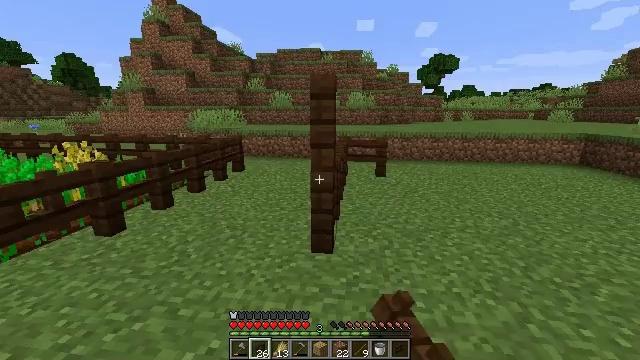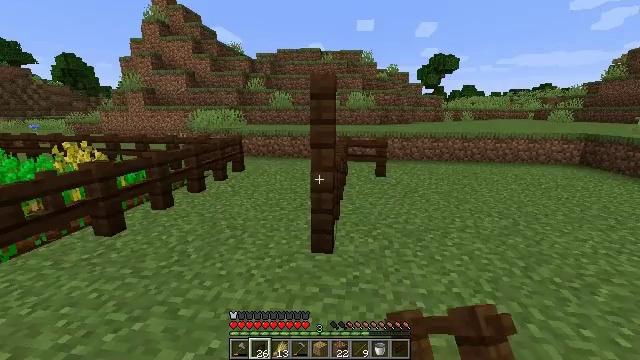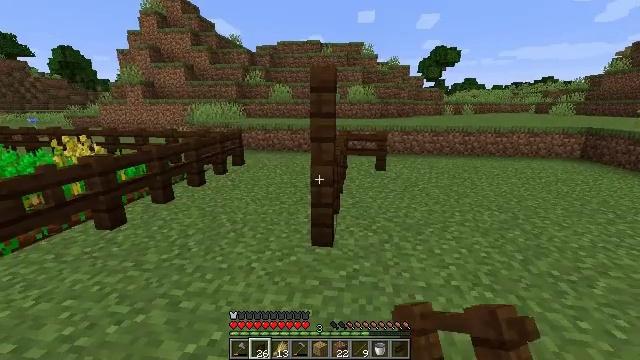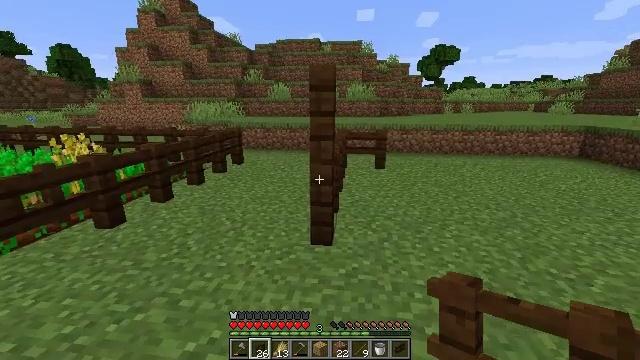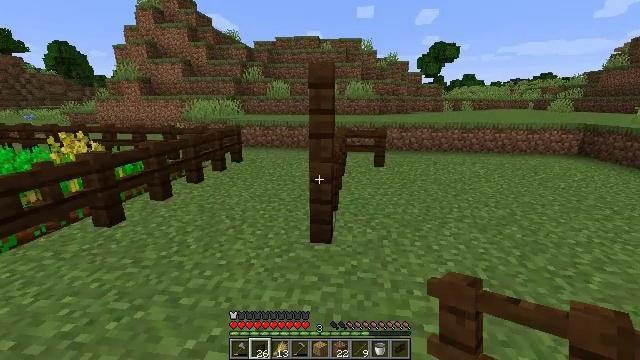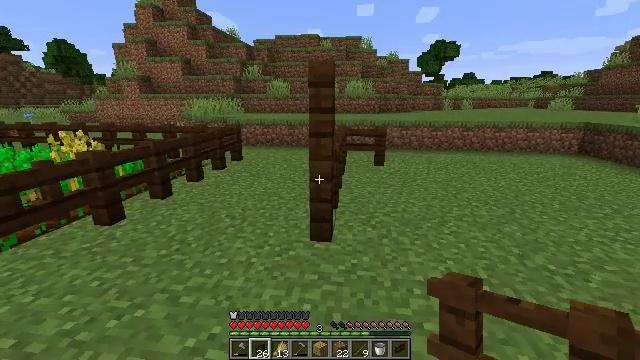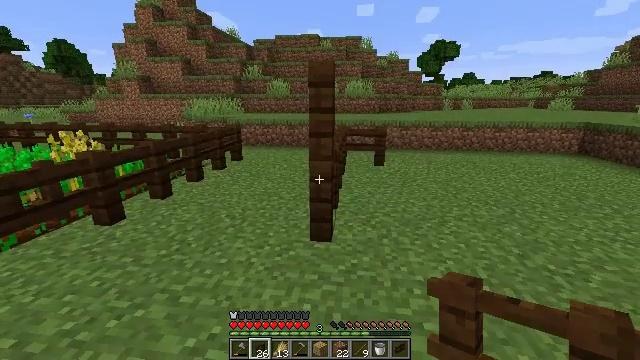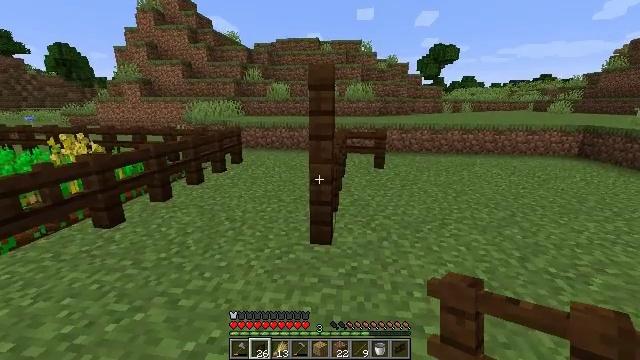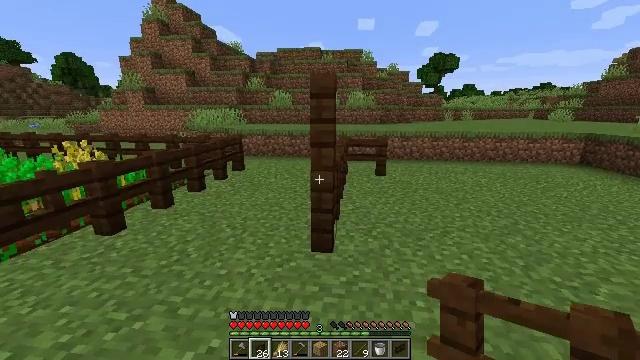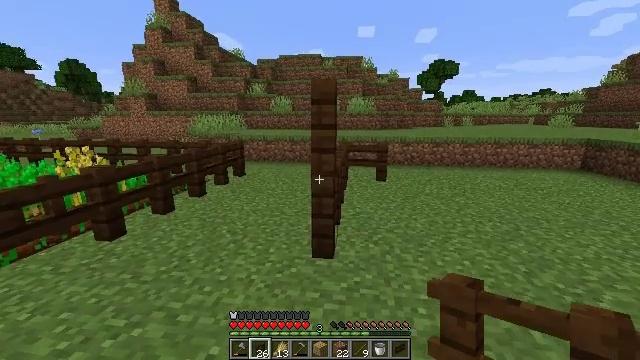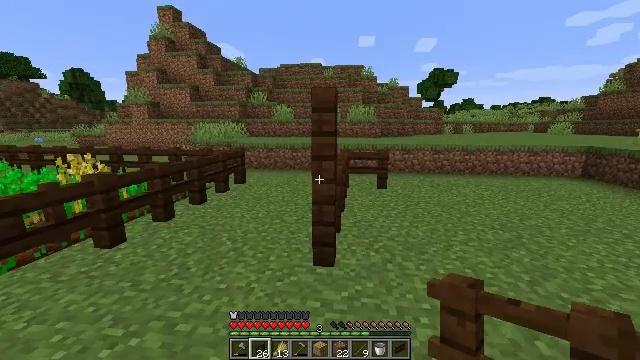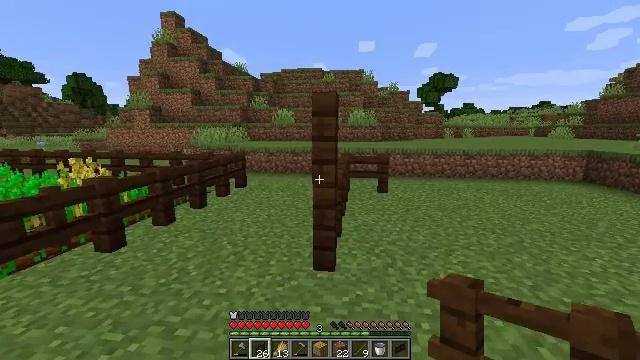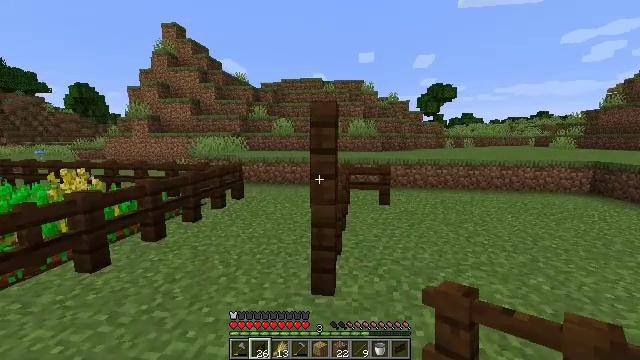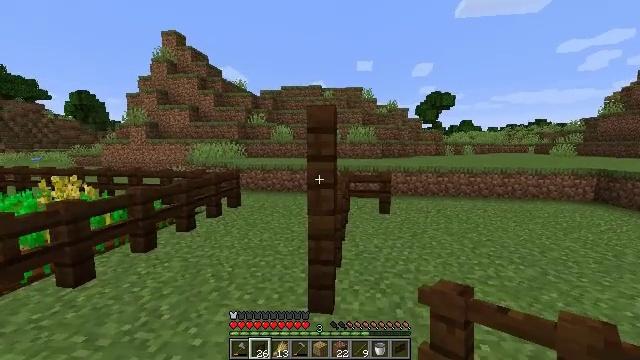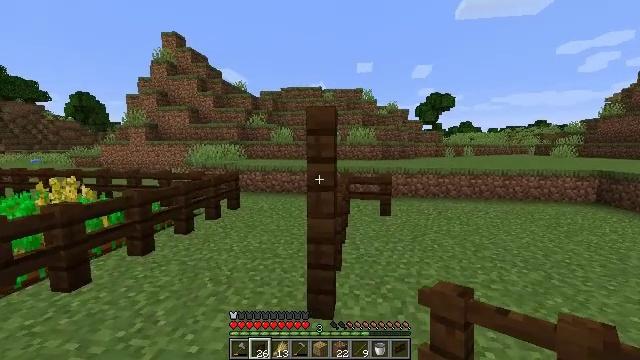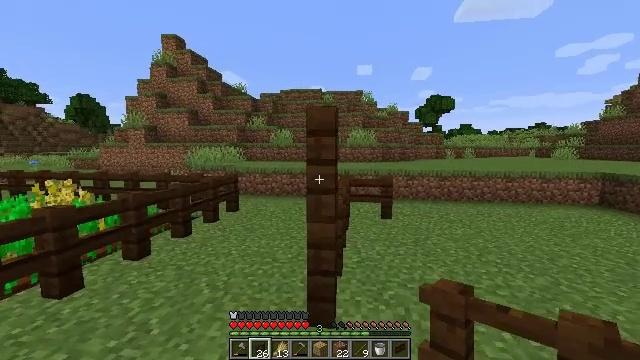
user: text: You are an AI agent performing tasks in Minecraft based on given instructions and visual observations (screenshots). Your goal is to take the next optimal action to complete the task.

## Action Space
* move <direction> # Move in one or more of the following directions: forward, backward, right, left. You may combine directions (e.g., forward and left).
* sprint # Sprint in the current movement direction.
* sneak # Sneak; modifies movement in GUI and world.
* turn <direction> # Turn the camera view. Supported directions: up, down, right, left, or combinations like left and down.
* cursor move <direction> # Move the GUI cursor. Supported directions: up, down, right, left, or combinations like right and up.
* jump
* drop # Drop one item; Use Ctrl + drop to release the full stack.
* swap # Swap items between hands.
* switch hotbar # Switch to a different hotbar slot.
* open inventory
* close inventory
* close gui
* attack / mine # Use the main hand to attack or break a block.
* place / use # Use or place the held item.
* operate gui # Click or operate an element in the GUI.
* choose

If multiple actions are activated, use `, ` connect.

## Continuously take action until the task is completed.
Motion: motion action
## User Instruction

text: Attack the dark oak fence to dismantle it.
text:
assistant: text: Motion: no_op
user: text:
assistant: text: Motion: turn down
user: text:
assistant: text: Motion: no_op
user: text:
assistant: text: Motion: no_op
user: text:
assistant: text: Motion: no_op
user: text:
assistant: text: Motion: no_op
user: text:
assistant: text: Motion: no_op
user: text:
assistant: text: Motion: turn up
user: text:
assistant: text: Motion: turn up
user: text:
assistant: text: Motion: turn up
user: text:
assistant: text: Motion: move forward
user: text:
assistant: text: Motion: move forward, turn up
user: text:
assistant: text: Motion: move forward, turn up
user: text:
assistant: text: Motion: no_op
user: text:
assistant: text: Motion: no_op
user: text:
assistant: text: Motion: switch to hotbar 1
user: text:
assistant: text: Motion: switch to hotbar 1
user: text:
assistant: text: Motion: switch to hotbar 1
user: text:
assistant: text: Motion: no_op
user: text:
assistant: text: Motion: attack / mine
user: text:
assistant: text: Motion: attack / mine
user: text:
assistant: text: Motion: attack / mine
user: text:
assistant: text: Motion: attack / mine
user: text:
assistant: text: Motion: attack / mine
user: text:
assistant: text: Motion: attack / mine
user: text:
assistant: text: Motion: attack / mine
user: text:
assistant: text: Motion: attack / mine
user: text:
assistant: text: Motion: attack / mine
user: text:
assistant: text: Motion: attack / mine
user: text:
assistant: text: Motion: attack / mine